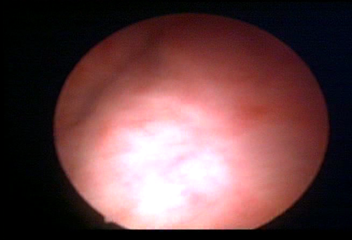
Modality: WLC
Class: Normal mucosa
Bladder cancer association: No